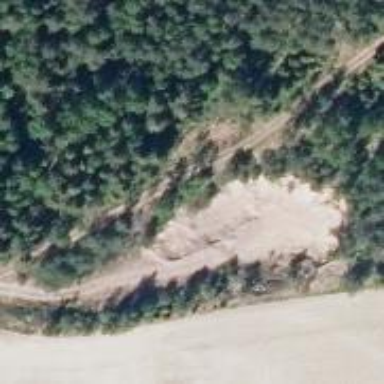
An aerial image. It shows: Quarry area.